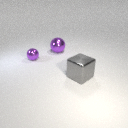
large gray metal cube in front of large purple metal sphere